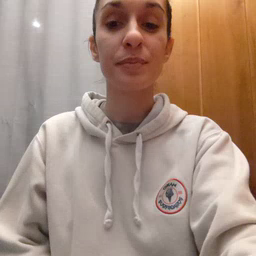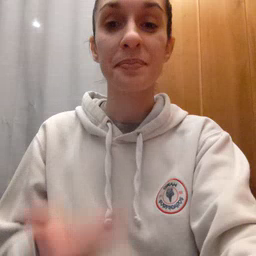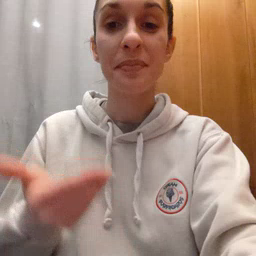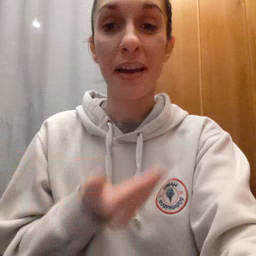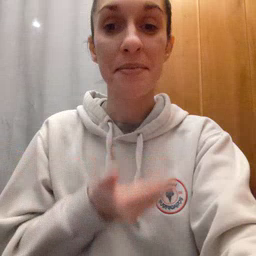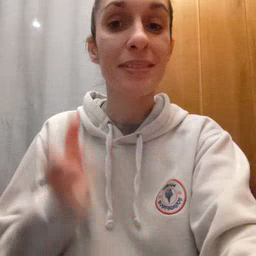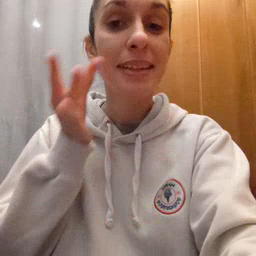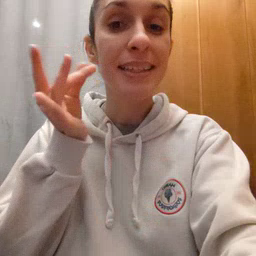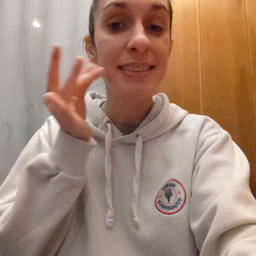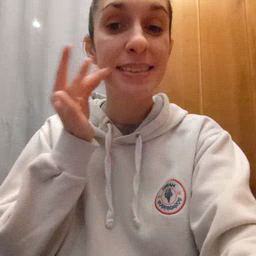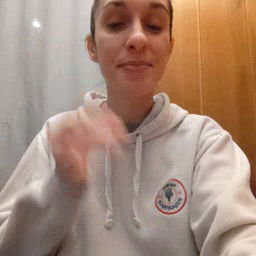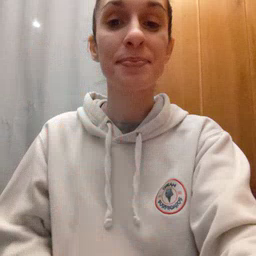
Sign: kitty